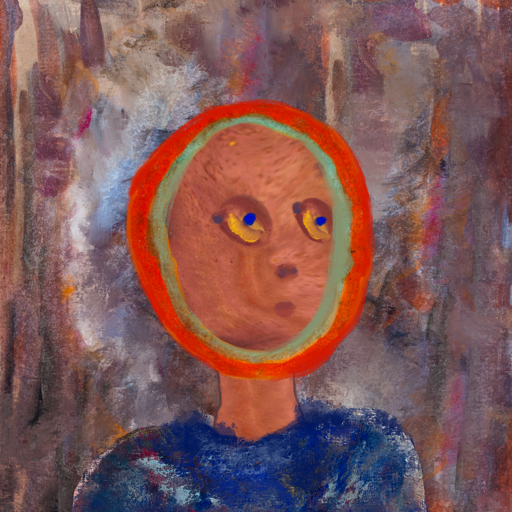
Background: Hypocrite, Head And Neck Side: Mother_And_Son_Mother, Face Side: Mother_And_Son_Son, Bust: Irani, Hair Side: Sisters, Head Accessory: Blank, Second Necklace: Blank, Necklace: Blank, Baby: Blank